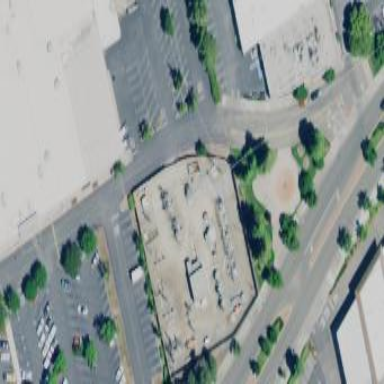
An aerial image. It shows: Power substation enclosed by fence.